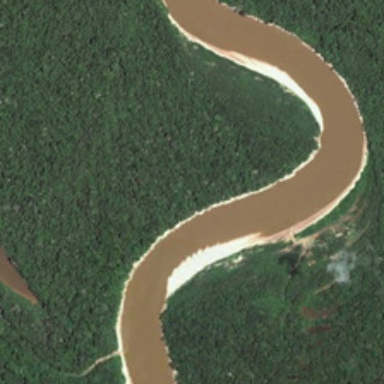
The s shaped river is across the forest .